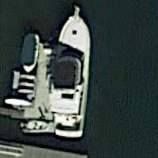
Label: Civil_yacht